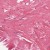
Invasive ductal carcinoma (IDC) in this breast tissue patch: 0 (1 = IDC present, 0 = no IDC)